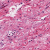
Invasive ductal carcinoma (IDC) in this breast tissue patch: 0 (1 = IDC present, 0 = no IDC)